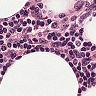
Metastatic tissue present: no